Interaction volume radius: 5 \u00c5
Interaction volume height: 10 \u00c5
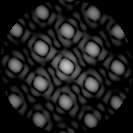
Disorder parameter: 0.07039